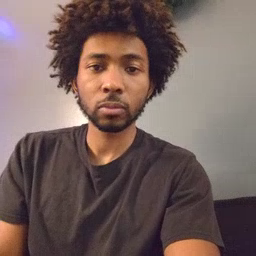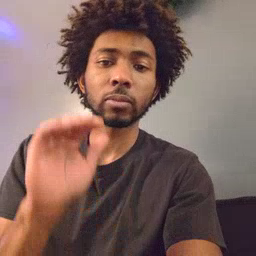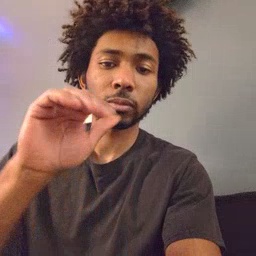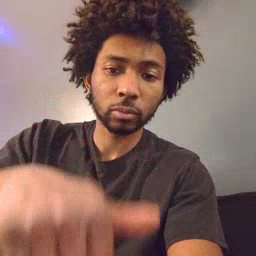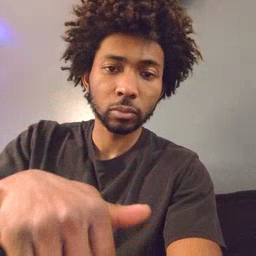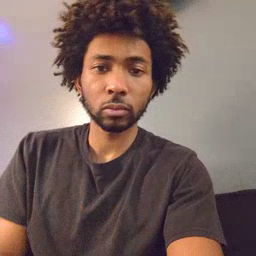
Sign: night